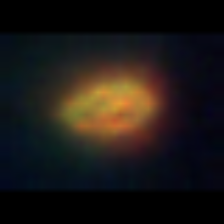
Taxon: NanoPlankton
Group: Other